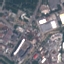
Label: Industrial